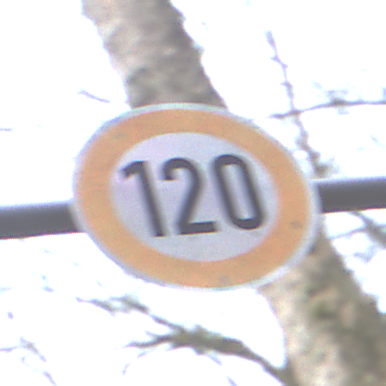
Verkehrszeichen: Geschwindigkeit120
Umgebung: Outdoor, Nature
Tageszeit: MorningAfternoon
Wetter: PartlyCloudy
Licht: Natural
Jahreszeit: NotSpecified
Kontrast: LowContrast